Field crop: maize
Growth stage: 2
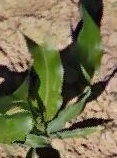
Species: maize